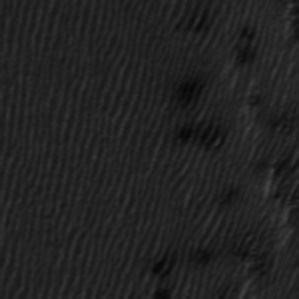
Label: frost